Question: Please take a look at my table structure as below:

The data in and will be mapped to 'Table_TableID'. I'm wondering how to get the status ID for both table 100 and 111 when I'm querying 'AreaID' = A101?
'''
Select * from Area where AreaID = A101
'''
I've found my way to build such query but not sure if there is any better way?
Please advise as below:
'''
Select * from Table where TableID in
(
Select PrimaryTable from Area where AreaID = 'A101'
union
Select SecondaryTable from Area where AreaID = 'A101'
)
'''
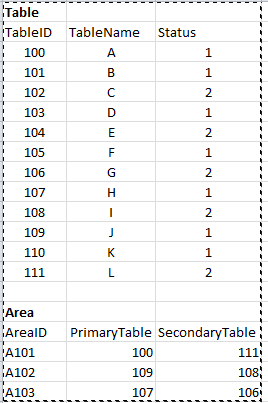
Answer: That is the kind of example where 'JOIN's are especially useful. Look that up, since 'JOIN's are something that ends up being used very, very often when working with SQL. They basically allow you to get information from several related tables as part of the same record.
So there you want to get information from two rows of Table, their relationship being that they are linked to the same row in Area. And I will consider you just want to get both status. That can be solved with the following code :
'''
SELECT t1.Status, t2.Status
FROM Area AS a
JOIN Table AS t1 ON t1.TableID = a.PrimaryTable
JOIN Table AS t2 ON t2.TableId = a.SecondaryTable
WHERE AreaID = 'A101'
'''
Note that while using 'SELECT *' is OK in my book when one experiments, I believe it should be avoided in production code in favour of explicitely naming the columns you want to get information from.